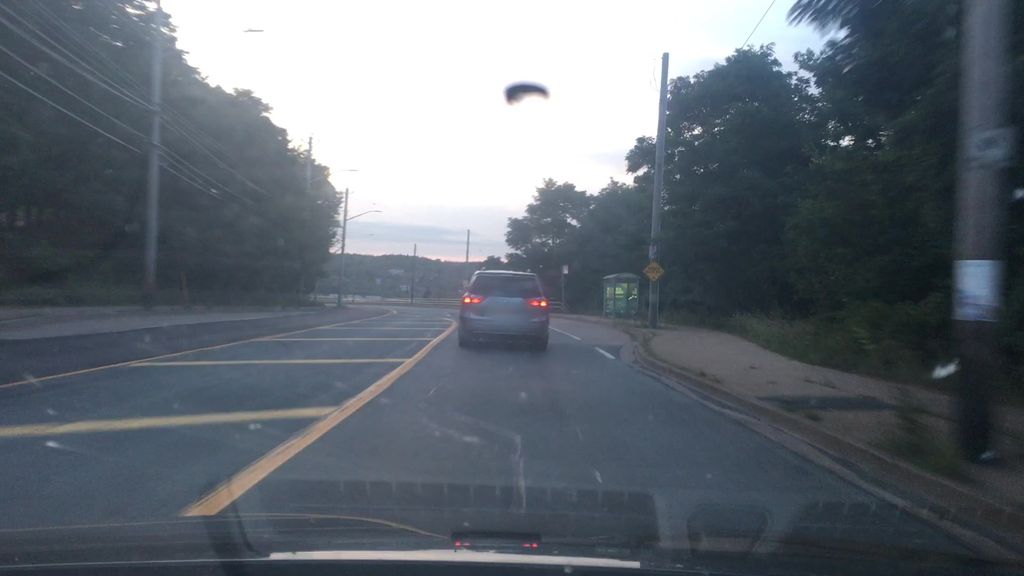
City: halifax